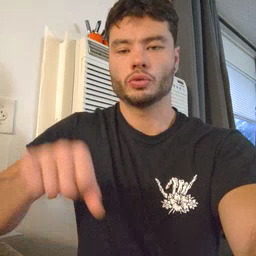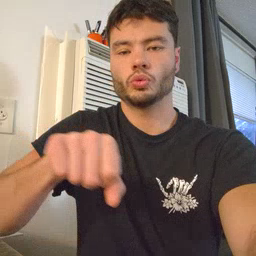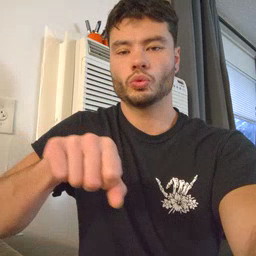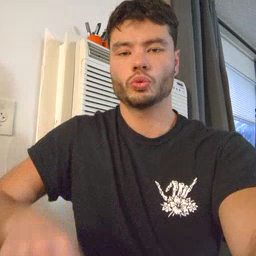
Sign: shoe